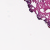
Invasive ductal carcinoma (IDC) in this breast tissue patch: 0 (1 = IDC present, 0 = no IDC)